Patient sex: F
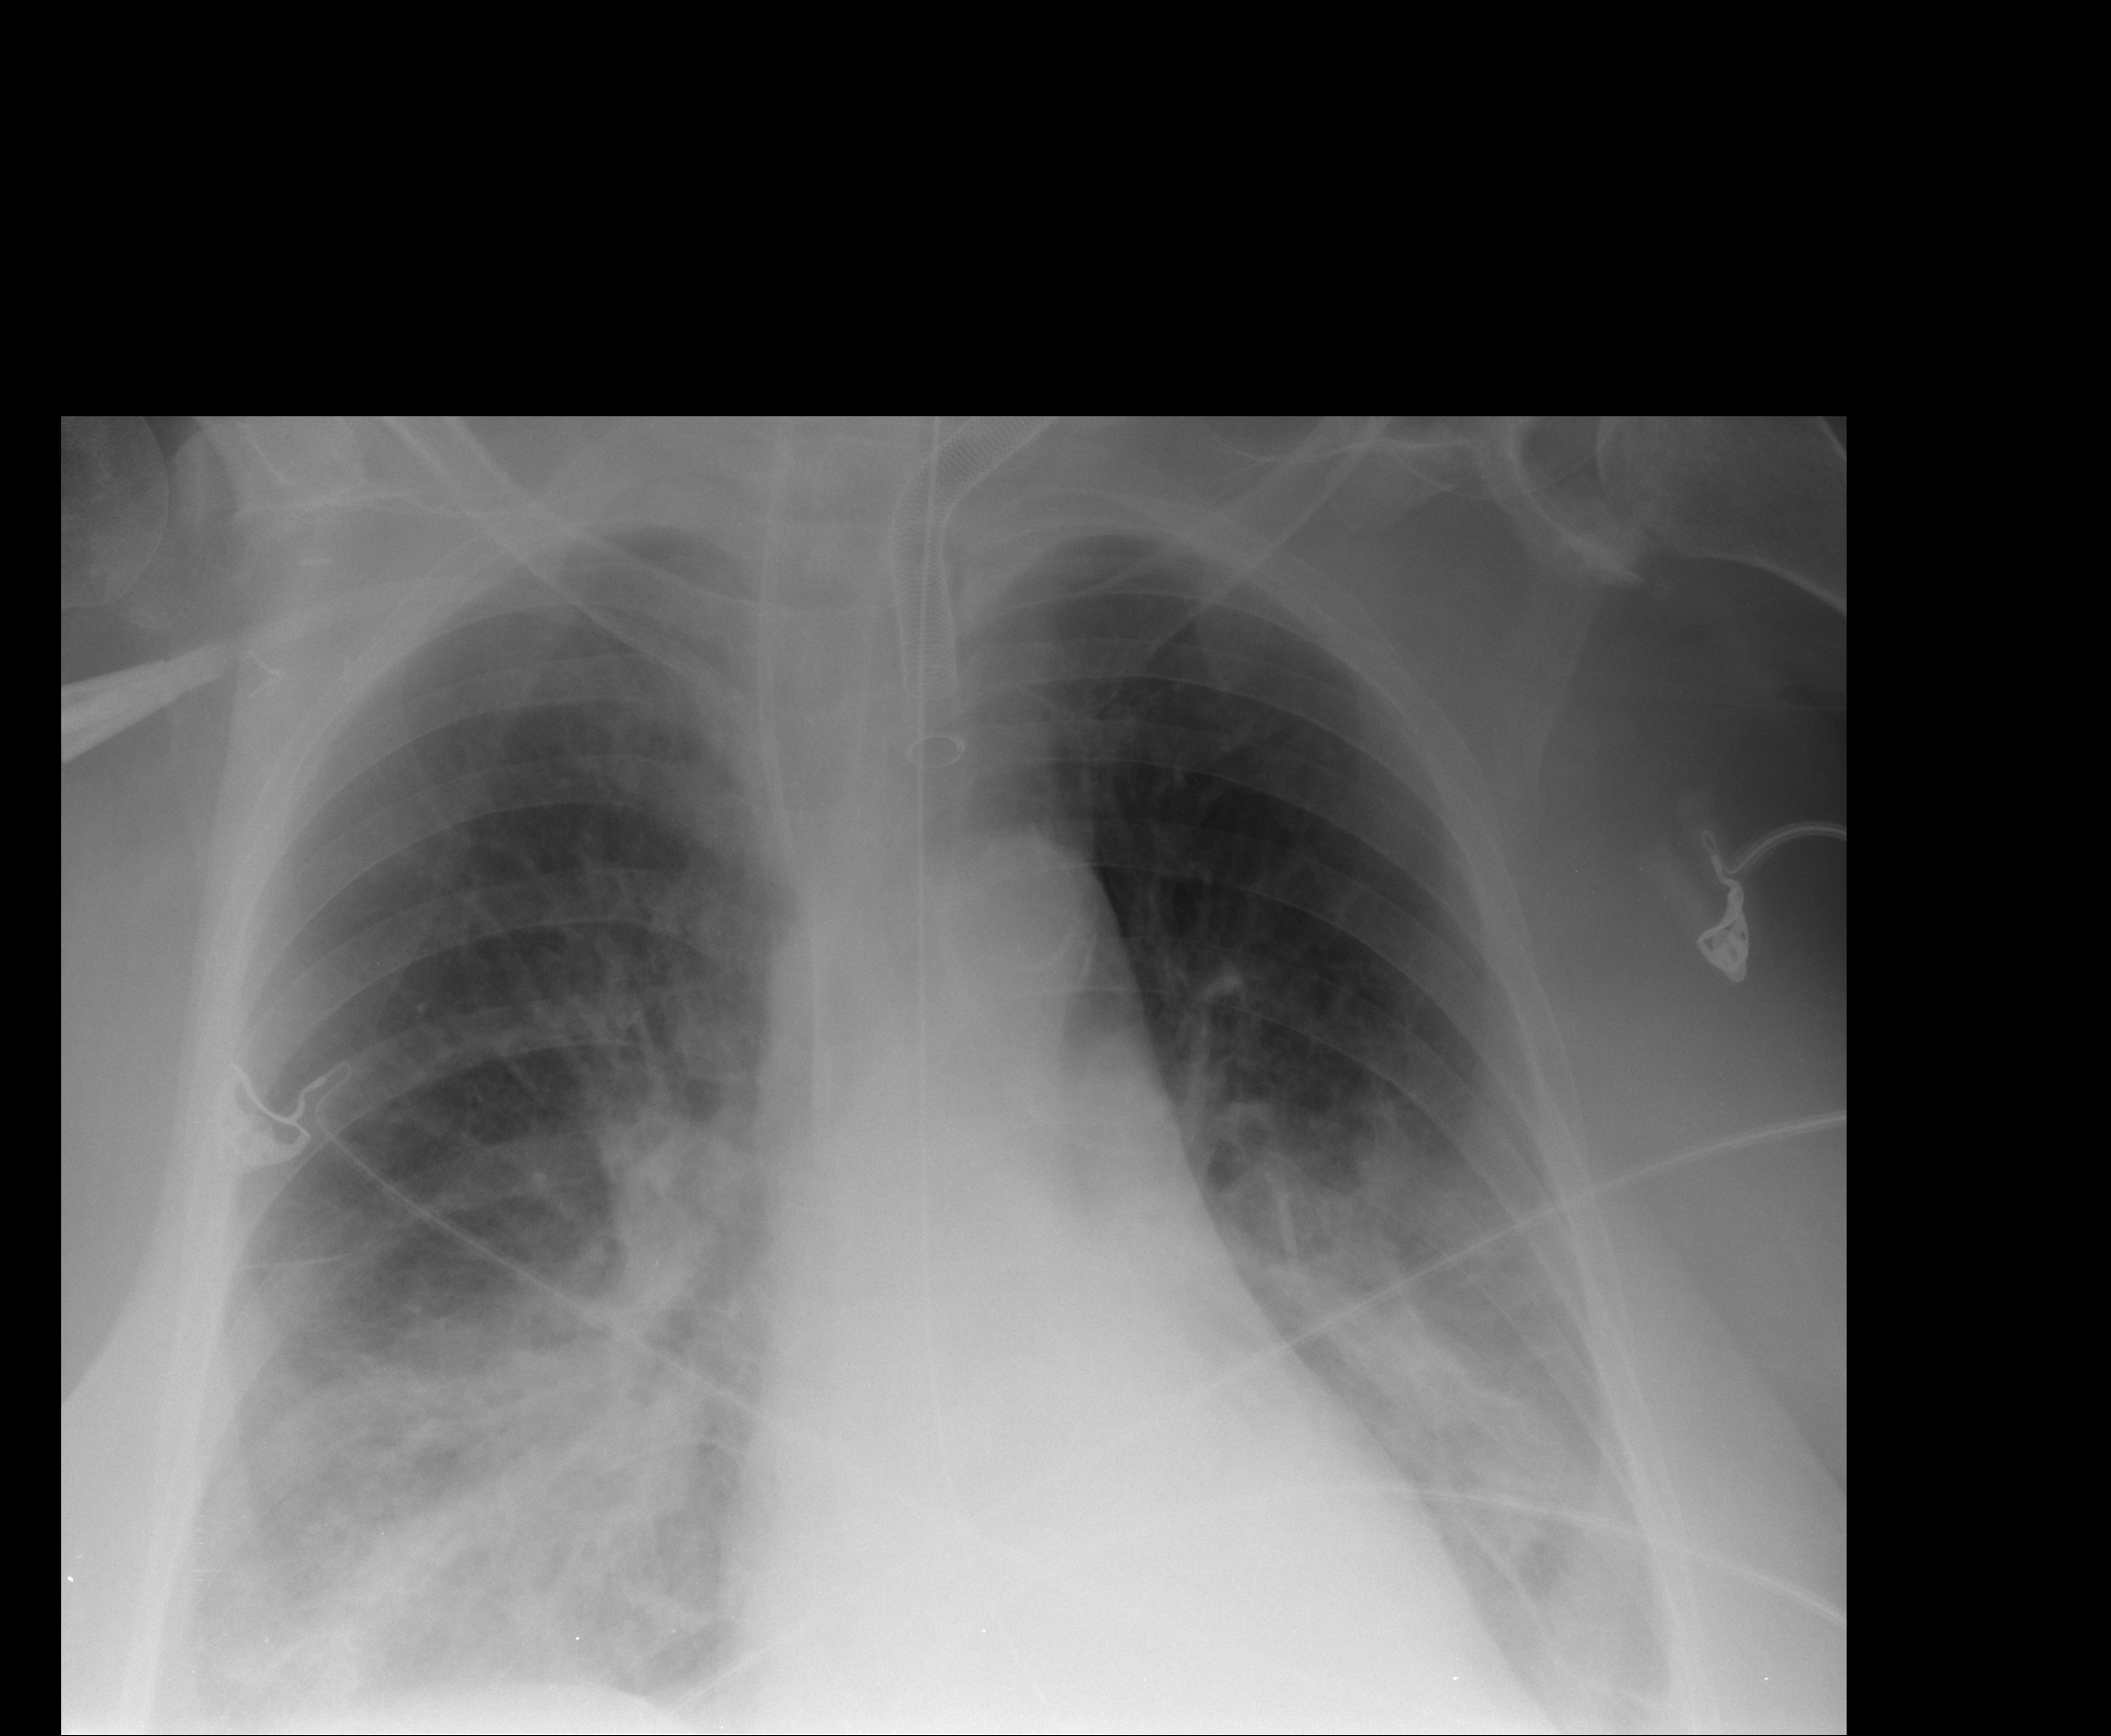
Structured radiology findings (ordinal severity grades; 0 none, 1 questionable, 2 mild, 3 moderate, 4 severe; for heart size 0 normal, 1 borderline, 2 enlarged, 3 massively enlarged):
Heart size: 0
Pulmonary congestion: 0
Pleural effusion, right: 1
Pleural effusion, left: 1
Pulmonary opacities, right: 2
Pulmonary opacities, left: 2
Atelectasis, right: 2
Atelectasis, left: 2